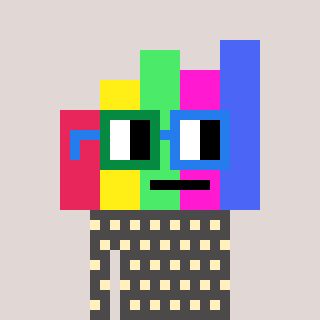
a pixel art character with square green and blue glasses, a bar chart-shaped head and a grayscale-colored body on a warm background